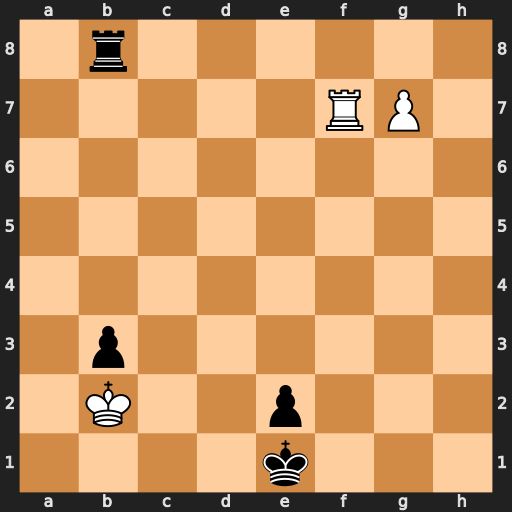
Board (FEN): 1r6/5RP1/8/8/8/1p6/1K2p3/4k3
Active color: w
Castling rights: -
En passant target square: -
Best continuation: Rf8 Kd2 Rxb8